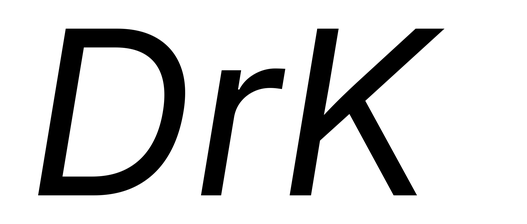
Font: Inter-Italic_Italic